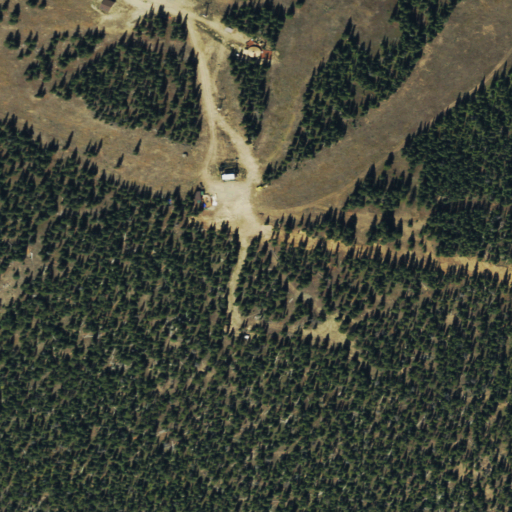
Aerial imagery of mountain in Colorado named Cooper Hill containing evergreen forest, open development, grassland, medium intensity development, low intensity development, and high intensity development